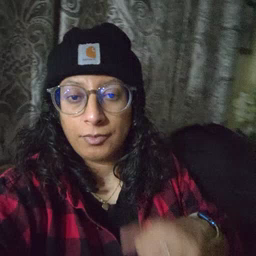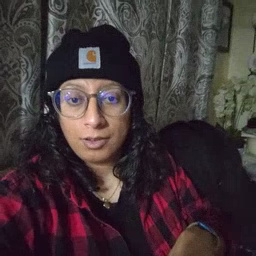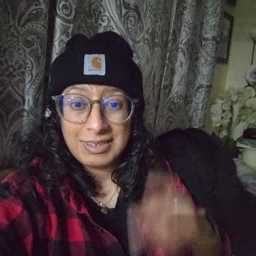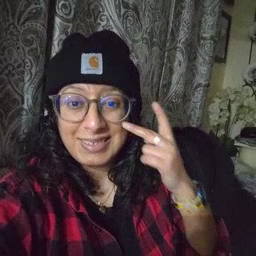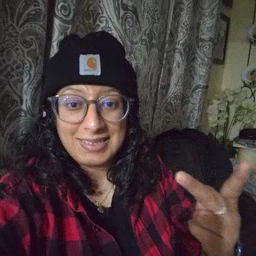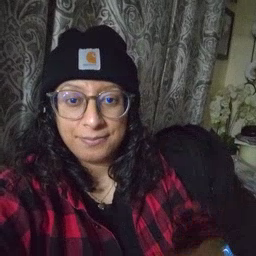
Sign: see